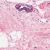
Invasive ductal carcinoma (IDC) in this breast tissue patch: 0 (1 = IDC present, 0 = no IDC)